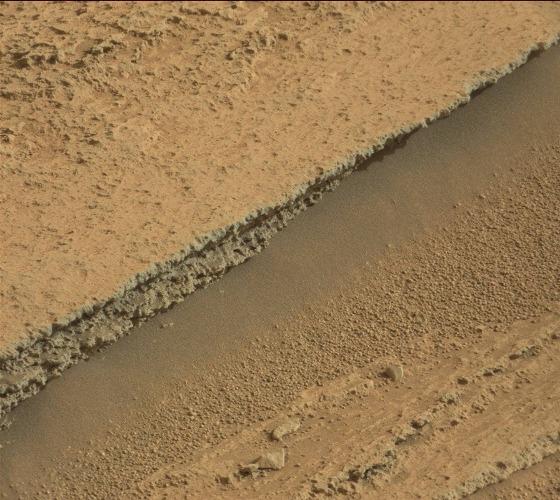
Terrain classes present: Bedrock, Gravel / Sand / Soil, Rock